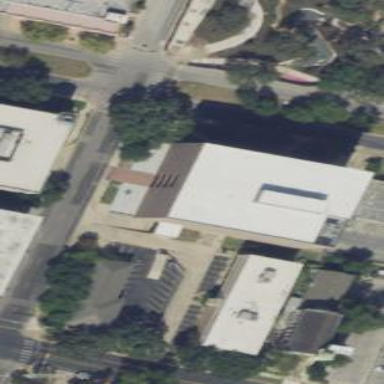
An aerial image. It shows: Public building.